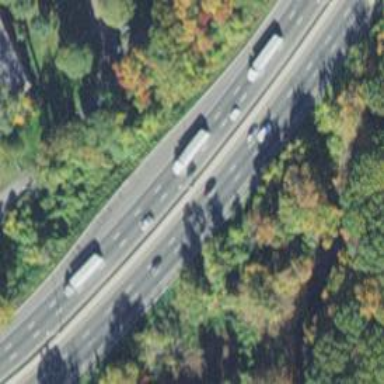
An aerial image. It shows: Asphalt motorway.